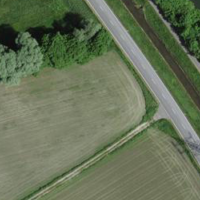
EUNIS habitat code: 24
Species observed at this site:
Prunus spinosa